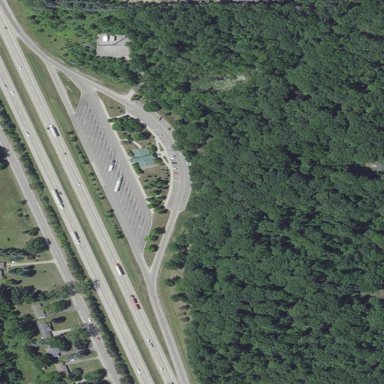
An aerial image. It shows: Rest area on the road.